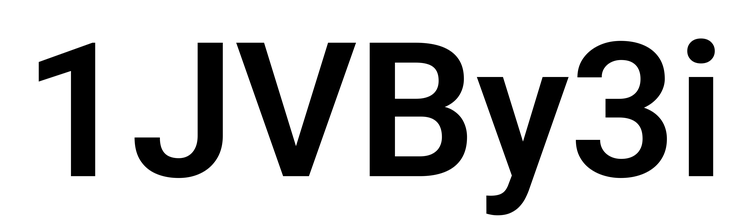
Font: Roboto_SemiBold